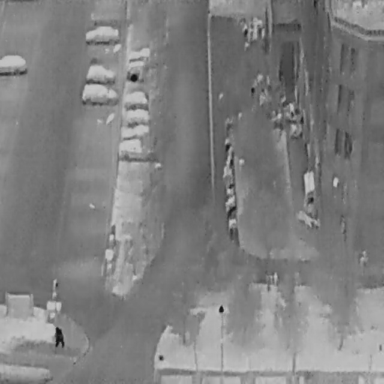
There are 22 objects shown in the infrared image, including ten Cars, 11 Bicycles, and a Person.